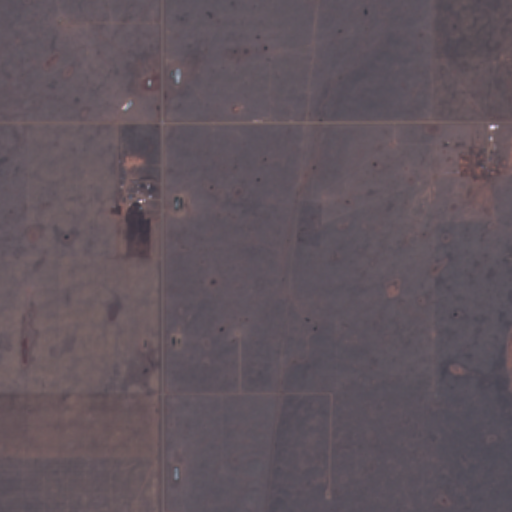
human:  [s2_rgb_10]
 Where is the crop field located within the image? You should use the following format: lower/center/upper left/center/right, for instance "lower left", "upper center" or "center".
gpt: The crop field is located in the lower of the image.
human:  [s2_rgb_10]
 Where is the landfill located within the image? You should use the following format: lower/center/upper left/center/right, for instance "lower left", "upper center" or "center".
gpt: There is no landfill in the image.